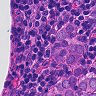
Metastatic tissue present: no